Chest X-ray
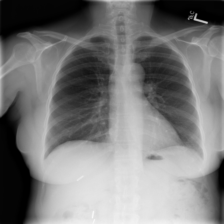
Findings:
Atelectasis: negative
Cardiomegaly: negative
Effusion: negative
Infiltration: positive
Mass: negative
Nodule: negative
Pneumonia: negative
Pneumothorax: negative
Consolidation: negative
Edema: negative
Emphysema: negative
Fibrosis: negative
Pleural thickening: negative
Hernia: negative